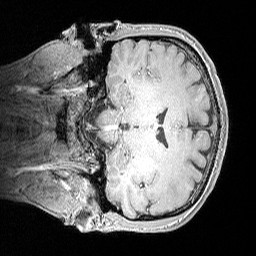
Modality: MP2RAGE
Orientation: coronal
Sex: male
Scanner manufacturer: siemens
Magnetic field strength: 3 T
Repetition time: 5 s
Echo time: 0.00292 s